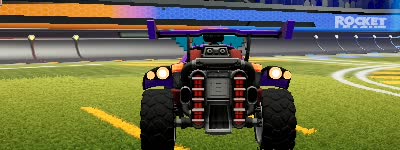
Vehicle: octane